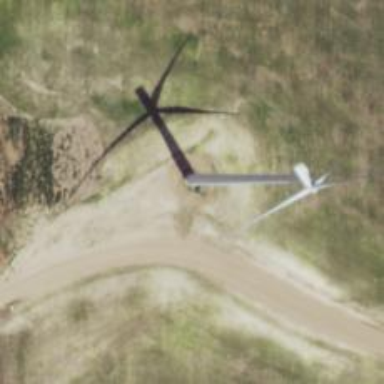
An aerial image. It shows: Wind generator in the form of horizontal axis wind turbine.